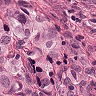
Metastatic tissue present: yes